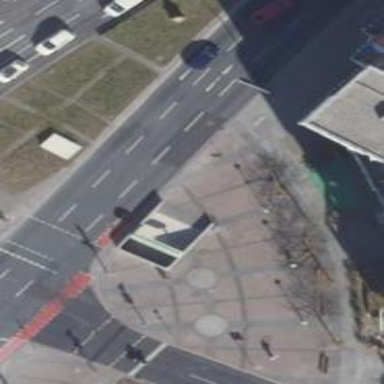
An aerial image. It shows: Entrance to subway station for public transport.